Question: What I want to do for my Login page is log as user using email/password and when "role" is equal to flood victim (the other role is Rescuer and Admin). The Flood victim page is HomeActivity.class and the rescuer page is HomeRes.class.
Here is my code for loginActivity:
LoginAcitivty:
'''
mAuth.signInWithEmailAndPassword(userEmail, userPswd)
.addOnCompleteListener(this, new OnCompleteListener<AuthResult>() {
@Override
public void onComplete(@NonNull Task<AuthResult> task) {
if (task.isSuccessful()) {
//Sign in success, update UI with the signed-in user's information
Toast.makeText(LoginActivity.this, "Login Successfull!",Toast.LENGTH_SHORT).show();
FirebaseDatabase firebaseDatabase = FirebaseDatabase.getInstance();
DatabaseReference reference = firebaseDatabase.getReference().child("User");
//check if user has success registered
reference.orderByChild("userName").equalTo(userEmail).addListenerForSingleValueEvent(new ValueEventListener() {
@Override
public void onDataChange(@NonNull DataSnapshot snapshot) {
if (snapshot.exists()) {
Log.d("User exists", "Welcome!");
String value = snapshot.child("userRole").getValue().toString();
if (value.equals("Flood Victim") && value != null) {
startActivity(new Intent(LoginActivity.this, HomeActivity.class));
finish();
} else if (value.equals("Rescuer")) {
startActivity(new Intent(LoginActivity.this, homeRescuer.class));
finish();
} else {
startActivity(new Intent(LoginActivity.this, homeFv.class));
finish();
}
}
}
@Override
public void onCancelled(@NonNull DatabaseError error) {}
});
}else {
// If sign in fails, display a message to the user.
Toast.makeText(LoginActivity.this, "Error" + task.getException().getMessage(), Toast.LENGTH_SHORT).show();
}
}
});
}
}
}
'''

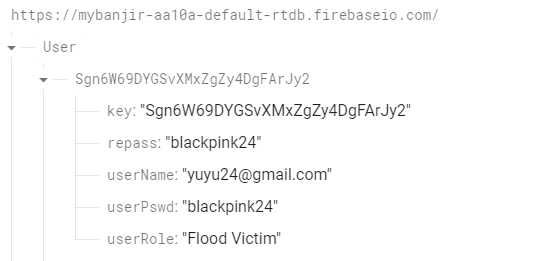
Answer: When you execute a query against the Firebase Database, there will potentially be multiple results. So the snapshot contains a list of those results. Even if there is only a single result, the snapshot will contain a list of one result.
Your 'onDataChange' needs to handle this list by looping over the children of the snapshot it gets.
'''
reference.orderByChild("userName").equalTo(userEmail).addListenerForSingleValueEvent(new ValueEventListener() {
@Override
public void onDataChange(@NonNull DataSnapshot snapshot) {
for (DataSnapshot userSnapshot: snapshot.getChildren()) { //
String value = userSnapshot.child("userRole").getValue(String.class); //
if ("Flood Victim".equals(value)) { //
startActivity(new Intent(LoginActivity.this, HomeActivity.class));
finish();
} else if ("Rescuer".equals(value)) { //
startActivity(new Intent(LoginActivity.this, homeRescuer.class));
finish();
} else {
startActivity(new Intent(LoginActivity.this, homeFv.class));
finish();
}
}
}
@Override
public void onCancelled(@NonNull DatabaseError error) {
throw error.toException(); // never ignore errors
}
});
'''